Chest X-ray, AP view. Patient: 34 years old, sex F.
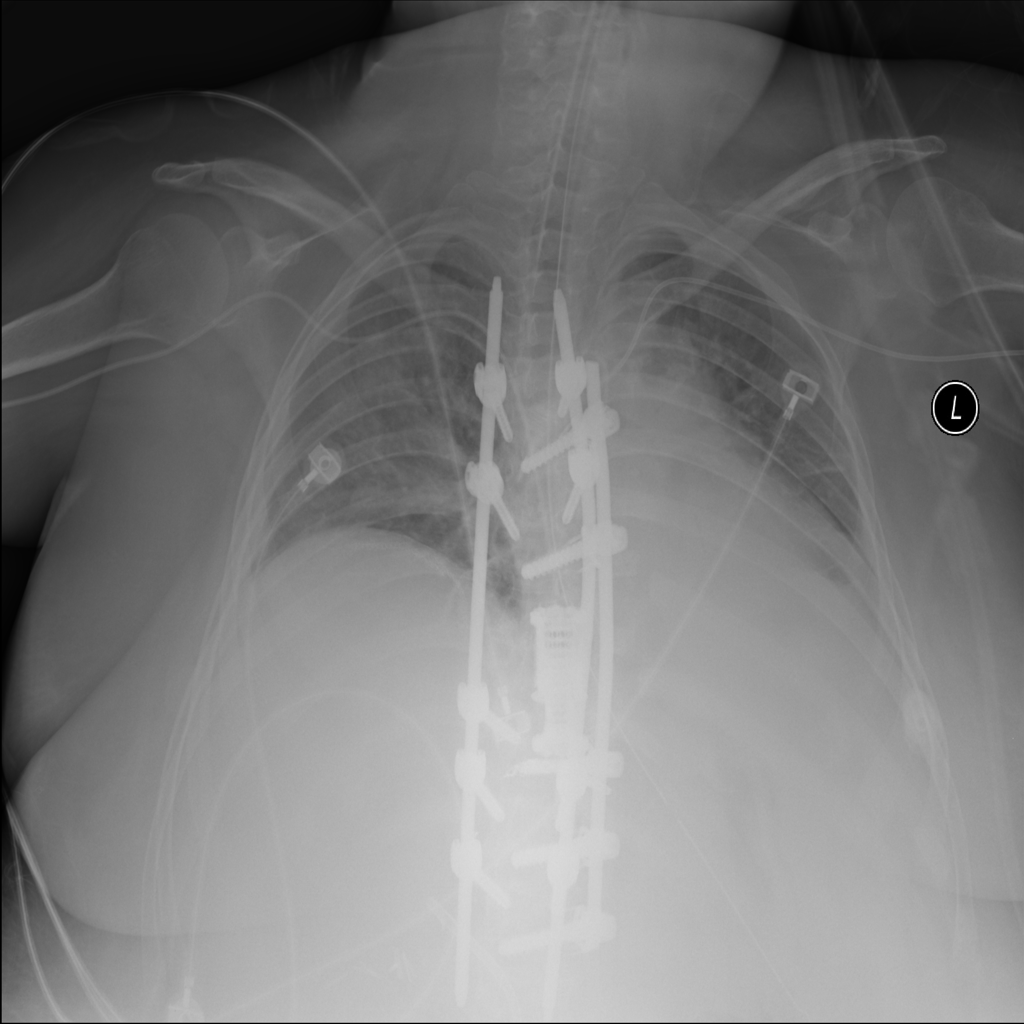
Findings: Infiltration